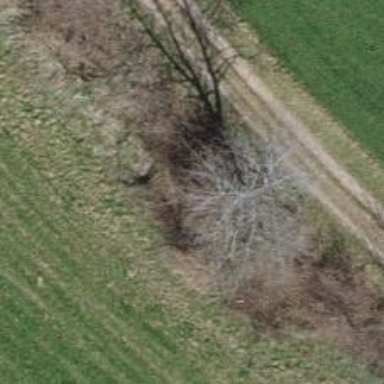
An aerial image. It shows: Row of trees in natural setting.